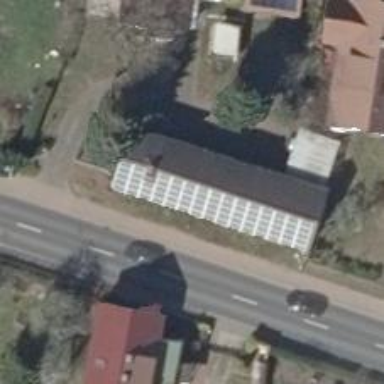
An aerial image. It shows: Solar photovoltaic panel generator producing electricity in small installation.